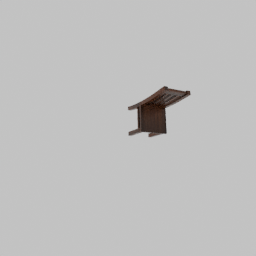
Label: furniture